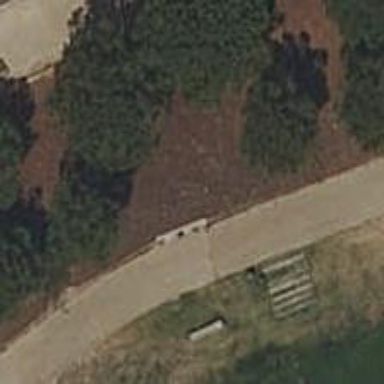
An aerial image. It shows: Row of evergreen needle-leaved trees.